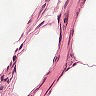
Metastatic tissue present: no